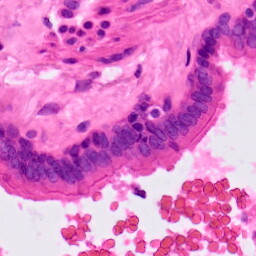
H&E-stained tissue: Lung